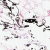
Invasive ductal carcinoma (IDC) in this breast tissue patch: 0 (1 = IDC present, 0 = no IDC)